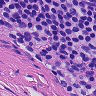
Metastatic tissue present: no